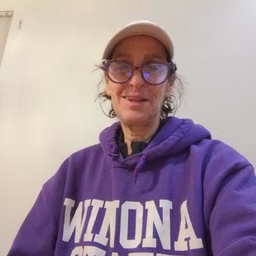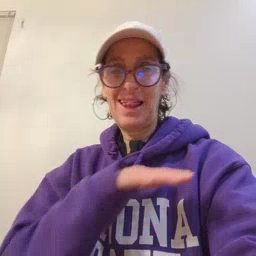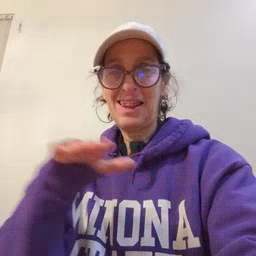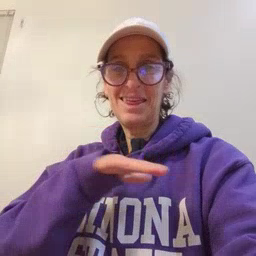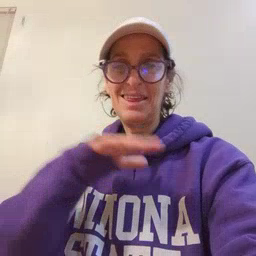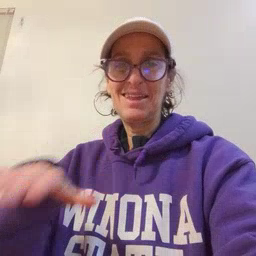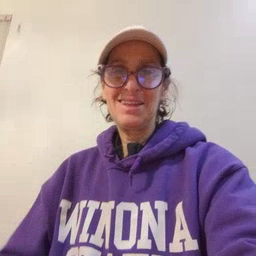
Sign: clean